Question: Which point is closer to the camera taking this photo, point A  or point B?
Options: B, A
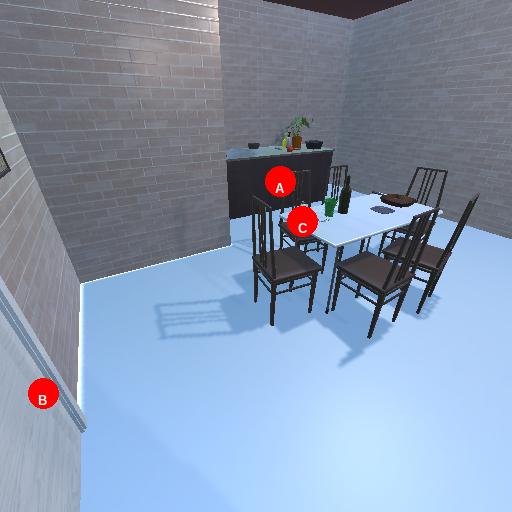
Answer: B